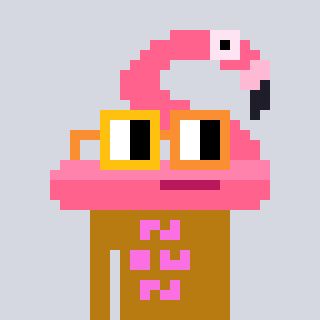
a pixel art character with square yellow and orange glasses, a flamingo-shaped head and a gold-colored body on a cool background